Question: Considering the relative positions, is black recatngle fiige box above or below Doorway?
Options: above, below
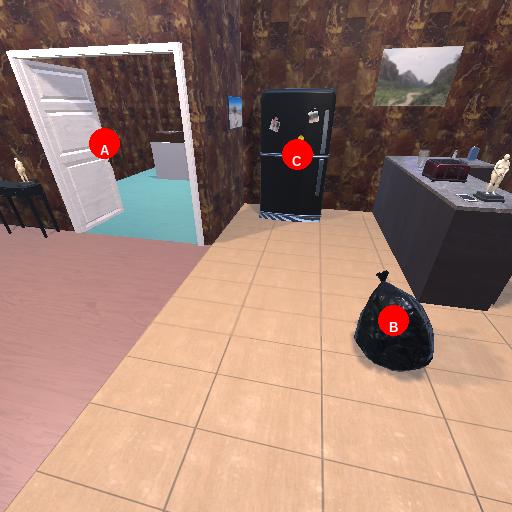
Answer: above